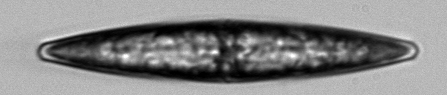
Label: Pleurosigma